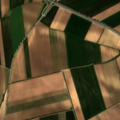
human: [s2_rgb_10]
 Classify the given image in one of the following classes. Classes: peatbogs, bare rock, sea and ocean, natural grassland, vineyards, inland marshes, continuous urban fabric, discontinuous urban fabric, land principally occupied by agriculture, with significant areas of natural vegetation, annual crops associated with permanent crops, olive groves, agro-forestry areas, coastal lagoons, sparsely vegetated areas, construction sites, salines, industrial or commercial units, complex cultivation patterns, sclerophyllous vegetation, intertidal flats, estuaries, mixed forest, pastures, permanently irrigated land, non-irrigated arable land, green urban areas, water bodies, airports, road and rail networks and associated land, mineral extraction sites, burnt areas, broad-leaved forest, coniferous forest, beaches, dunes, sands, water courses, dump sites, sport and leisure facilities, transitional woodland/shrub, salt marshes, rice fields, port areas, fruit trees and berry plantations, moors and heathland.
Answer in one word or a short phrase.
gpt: non-irrigated arable land, vineyards